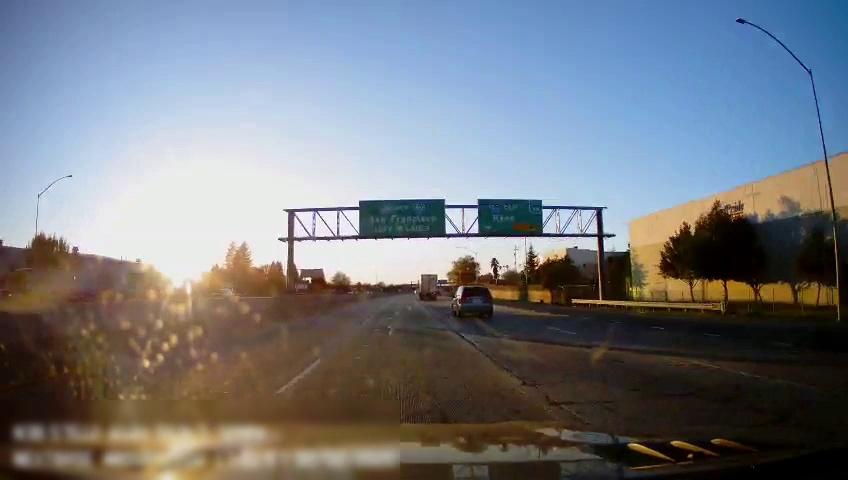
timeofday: Day
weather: Sunny
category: Drivable Space
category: Vehicles | Car
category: Vehicles | Truck
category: Lanes | Current Lane
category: Lanes | Alternate Lane
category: Lanes | Alternate Lane
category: Lanes | Alternate Lane
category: Traffic | Signs
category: Traffic | Signs